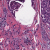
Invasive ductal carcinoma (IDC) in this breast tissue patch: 0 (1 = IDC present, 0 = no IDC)